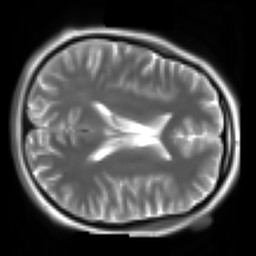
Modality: T2w
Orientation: axial